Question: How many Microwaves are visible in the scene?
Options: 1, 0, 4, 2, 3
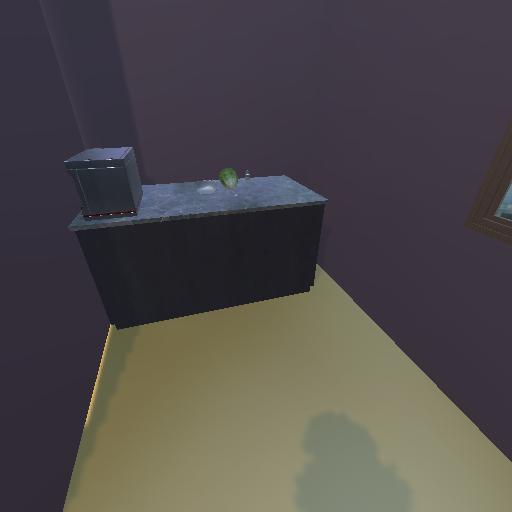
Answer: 1